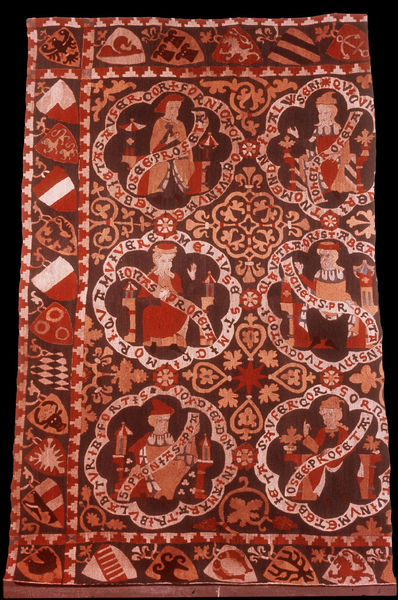
Titel: Propheten-Teppich
Institution: Wienhausen, Kloster
Schlagwörter: adler, braun, weiss, rot, tuch, teppich, gotik, umrandung, inschrift, ornamente, medaillon, türme, sterne, buchstaben, herzen, wappen, tapisserie, könige, löwe, textil, tapiserie, 6